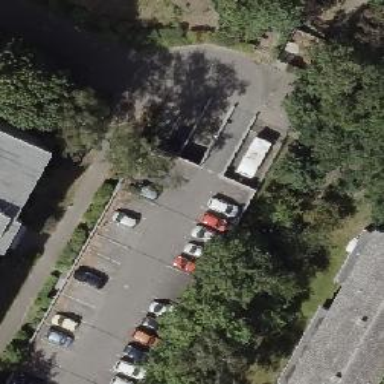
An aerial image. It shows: Parking aisle with concrete surface under tunnel.